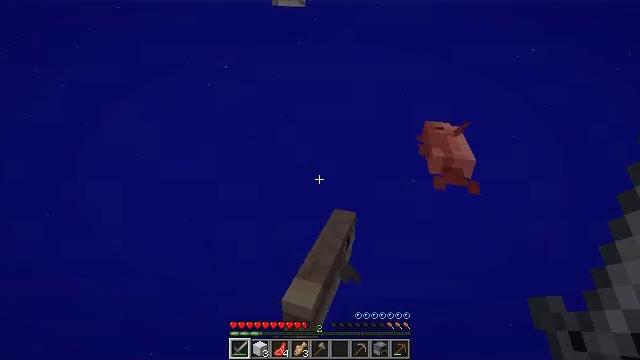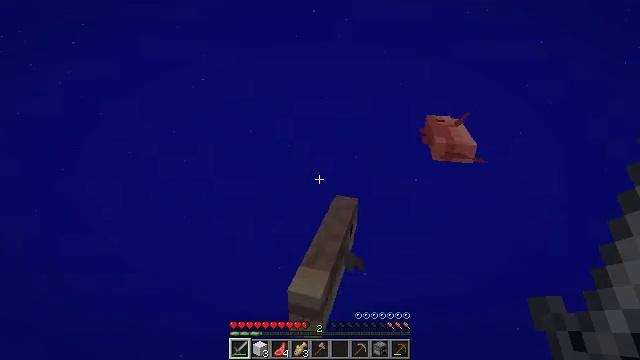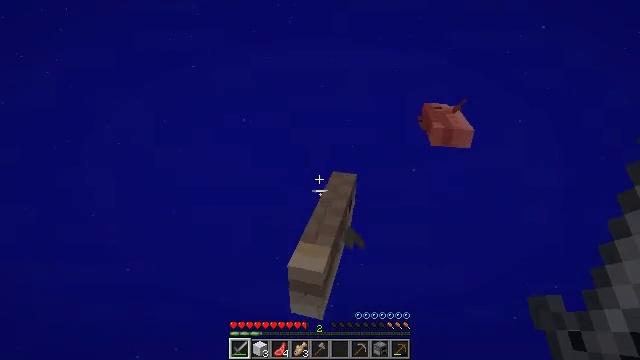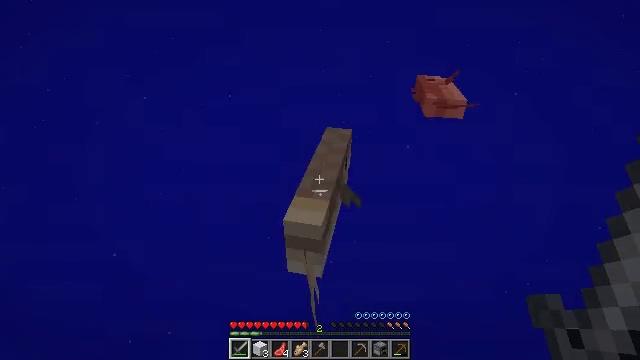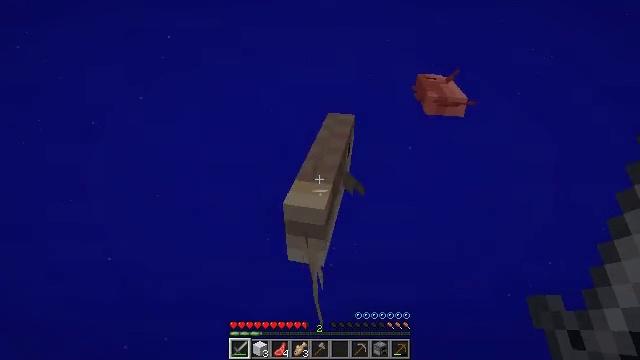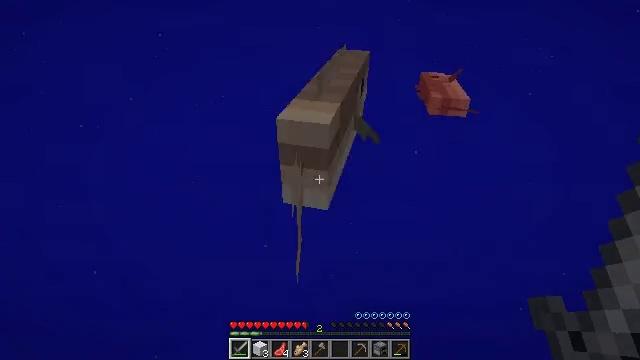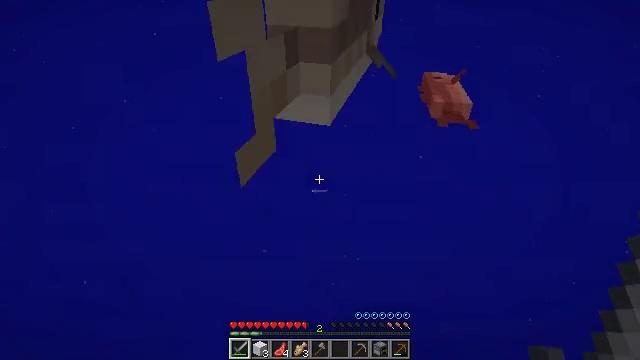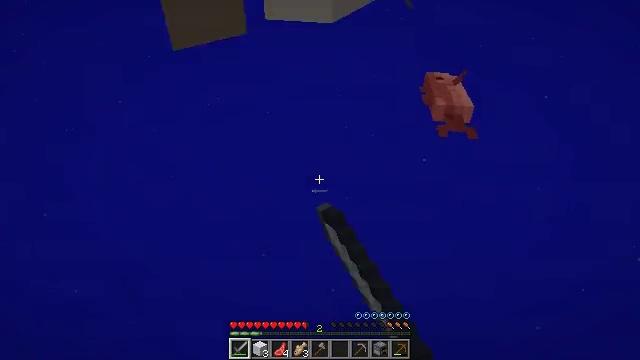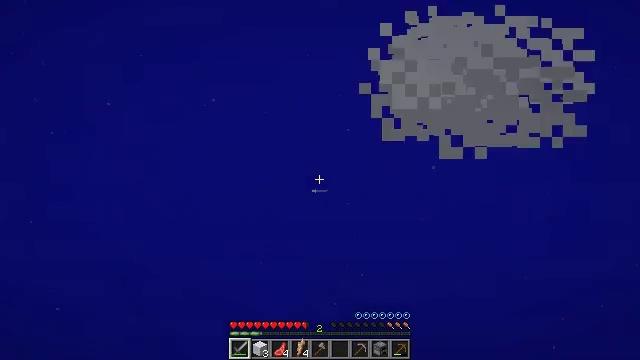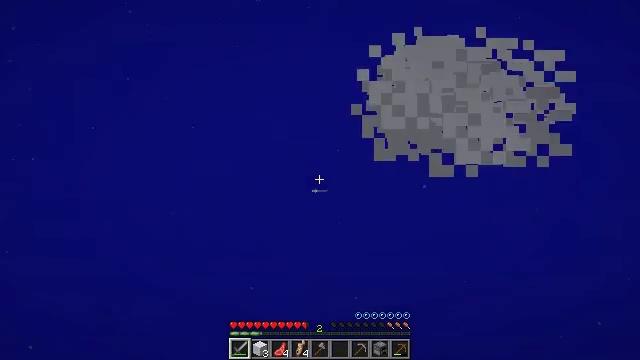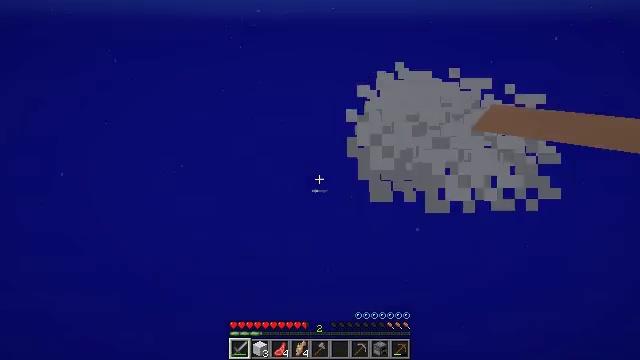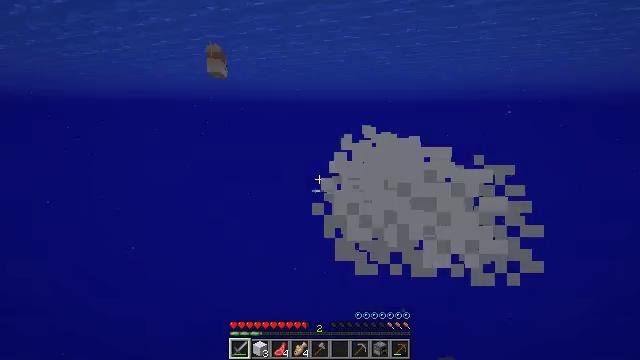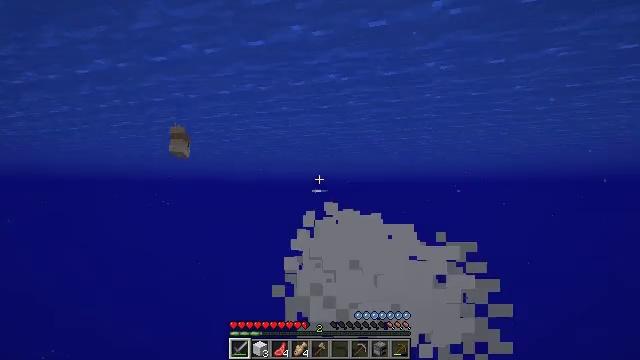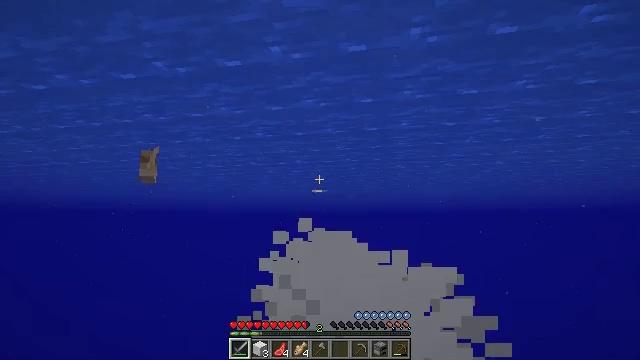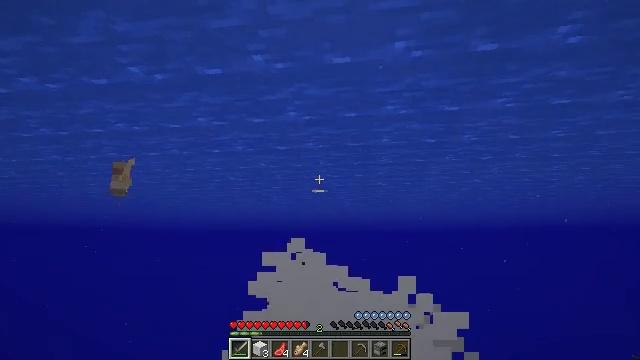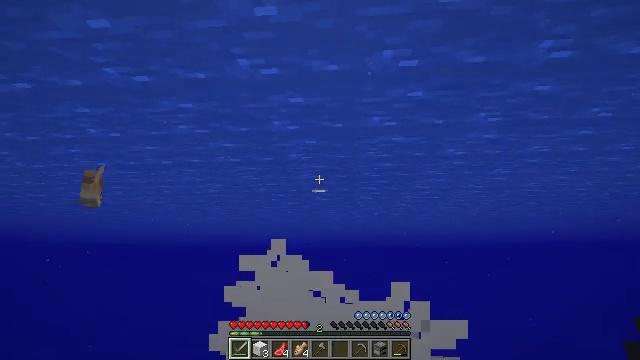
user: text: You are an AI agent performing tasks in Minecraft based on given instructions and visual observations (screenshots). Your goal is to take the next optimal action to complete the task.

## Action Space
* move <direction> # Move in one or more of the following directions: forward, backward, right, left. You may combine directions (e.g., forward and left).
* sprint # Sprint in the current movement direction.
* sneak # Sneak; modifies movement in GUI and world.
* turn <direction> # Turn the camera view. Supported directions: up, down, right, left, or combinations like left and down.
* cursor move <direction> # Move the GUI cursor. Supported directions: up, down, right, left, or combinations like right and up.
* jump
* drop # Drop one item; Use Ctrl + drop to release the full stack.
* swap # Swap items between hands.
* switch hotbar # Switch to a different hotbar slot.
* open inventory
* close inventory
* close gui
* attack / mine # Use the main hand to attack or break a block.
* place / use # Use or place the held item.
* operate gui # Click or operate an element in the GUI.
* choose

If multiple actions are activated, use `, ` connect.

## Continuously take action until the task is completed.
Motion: motion action
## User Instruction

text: Catch and defeat a cod.
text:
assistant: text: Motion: move forward
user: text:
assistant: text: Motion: move forward, turn down
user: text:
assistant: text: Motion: move forward, turn right and down
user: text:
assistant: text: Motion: move forward
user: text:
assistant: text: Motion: move forward
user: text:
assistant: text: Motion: move forward, attack / mine
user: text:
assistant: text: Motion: move forward, attack / mine
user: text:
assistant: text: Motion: move forward, attack / mine
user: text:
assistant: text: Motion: move forward, turn right and up
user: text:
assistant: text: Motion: move forward, turn right and up
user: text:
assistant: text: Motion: move forward, turn right and up
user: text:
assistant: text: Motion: move forward, turn right and up
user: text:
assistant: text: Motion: move forward, turn right and up
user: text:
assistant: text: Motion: move forward, turn right and up
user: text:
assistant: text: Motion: move forward, turn right and up
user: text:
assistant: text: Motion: move forward, turn right and up
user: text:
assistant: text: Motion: move forward, turn right and up
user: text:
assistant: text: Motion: move forward, turn right and up
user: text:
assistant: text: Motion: move forward
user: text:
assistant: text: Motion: no_op
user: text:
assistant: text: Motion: jump
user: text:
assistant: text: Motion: jump
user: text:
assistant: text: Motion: jump
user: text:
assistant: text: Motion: turn left and up, jump
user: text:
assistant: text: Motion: turn left and up, jump
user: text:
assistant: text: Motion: turn left and up, jump
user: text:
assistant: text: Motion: jump
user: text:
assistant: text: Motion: jump
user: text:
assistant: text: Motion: turn left and down, jump
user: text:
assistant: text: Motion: turn left and down